Field crop: tomato
Growth stage: 2
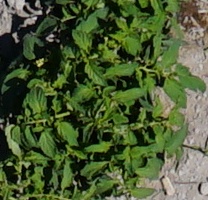
Species: tomato